Chest X-ray:
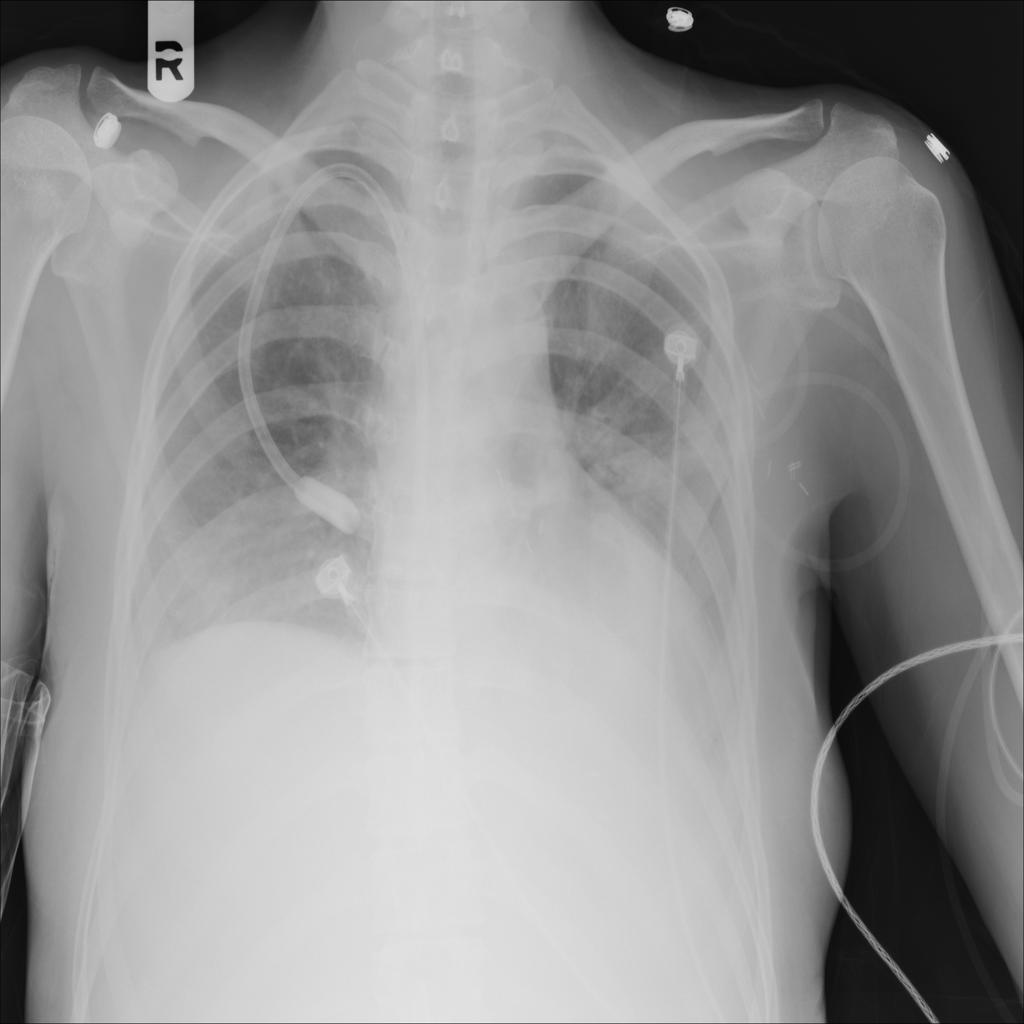
Findings: Consolidation, Effusion
No abnormal finding: no